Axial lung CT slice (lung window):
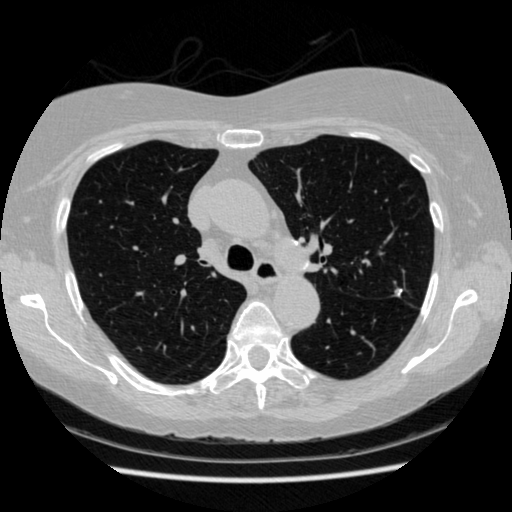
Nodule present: yes
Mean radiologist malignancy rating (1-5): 1.5